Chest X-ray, PA view. Patient: 35 years old, sex F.
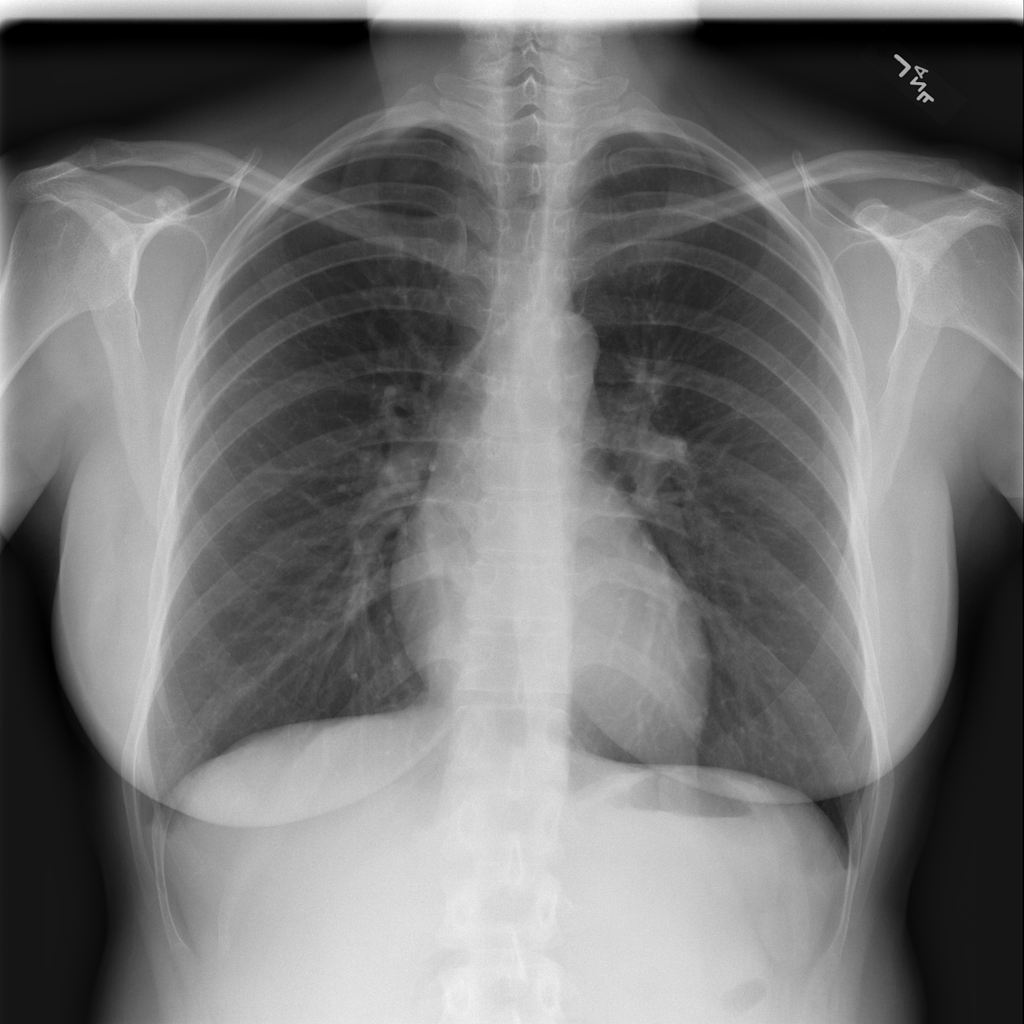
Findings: No Finding